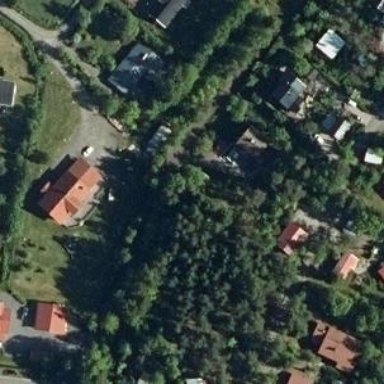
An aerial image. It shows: Charming neighbourhood.